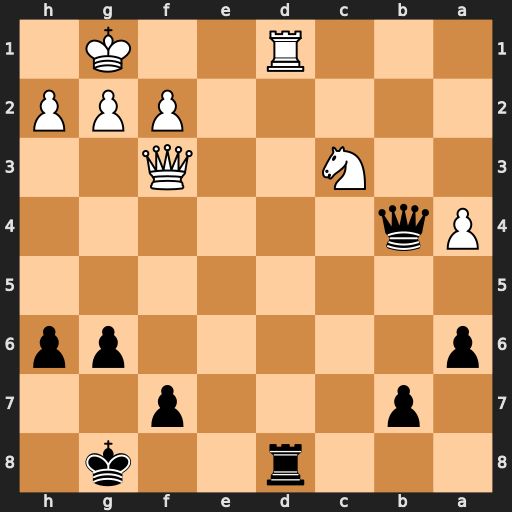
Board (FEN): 3r2k1/1p3p2/p5pp/8/Pq6/2N2Q2/5PPP/3R2K1
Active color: b
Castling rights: -
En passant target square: -
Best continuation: Rxd1+ Qxd1 Qxc3